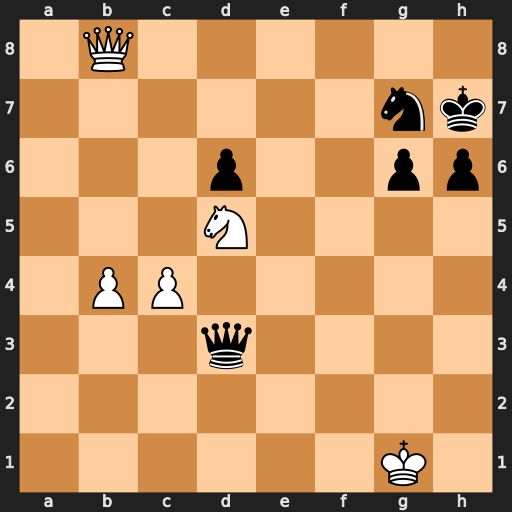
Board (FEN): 1Q6/6nk/3p2pp/3N4/1PP5/3q4/8/6K1
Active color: w
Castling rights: -
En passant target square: -
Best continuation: Nf6#